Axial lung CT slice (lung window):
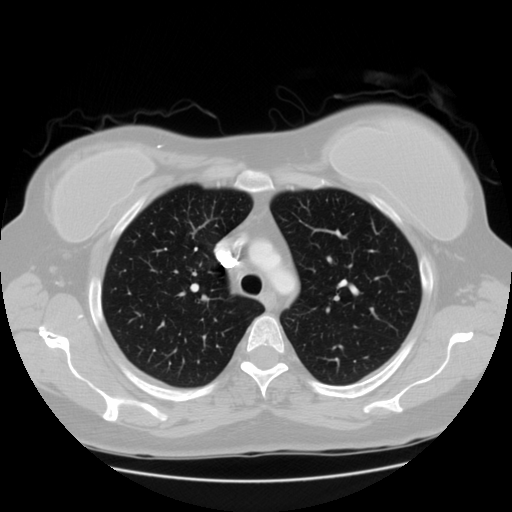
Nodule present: no